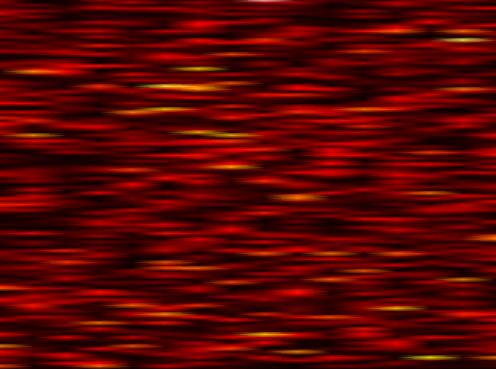
Label: WOLA